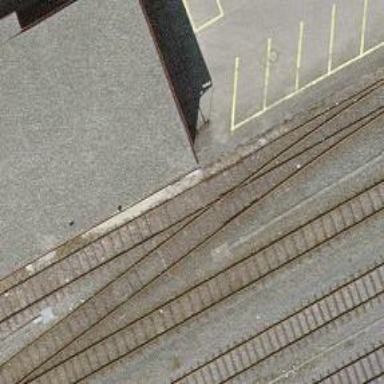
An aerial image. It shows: Single-track railway yard.